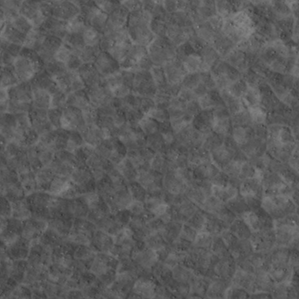
Label: non_frost